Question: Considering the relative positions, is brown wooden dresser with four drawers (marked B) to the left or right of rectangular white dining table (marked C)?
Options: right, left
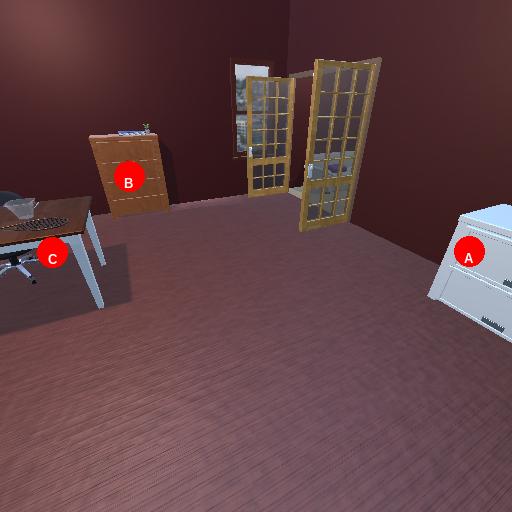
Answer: right